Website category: sports
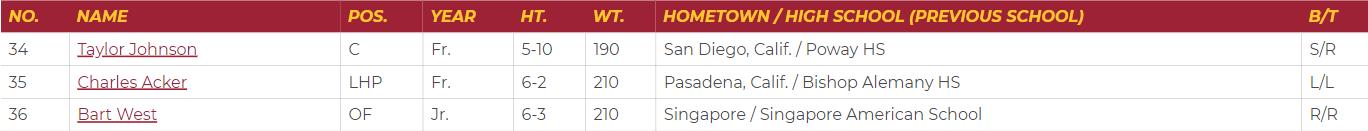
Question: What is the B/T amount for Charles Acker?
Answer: L/L

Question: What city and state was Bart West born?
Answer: Singapore

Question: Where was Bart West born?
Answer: Singapore

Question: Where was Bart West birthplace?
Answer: Singapore

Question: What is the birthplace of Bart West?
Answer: Singapore

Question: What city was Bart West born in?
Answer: Singapore

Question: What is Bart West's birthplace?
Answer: Singapore

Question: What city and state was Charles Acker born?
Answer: Pasadena, Calif.

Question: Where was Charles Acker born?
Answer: Pasadena, Calif.

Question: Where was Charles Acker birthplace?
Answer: Pasadena, Calif.

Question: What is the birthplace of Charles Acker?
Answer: Pasadena, Calif.

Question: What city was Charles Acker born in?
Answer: Pasadena, Calif.

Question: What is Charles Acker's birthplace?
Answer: Pasadena, Calif.

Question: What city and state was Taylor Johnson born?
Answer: San Diego, Calif.

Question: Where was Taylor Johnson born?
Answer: San Diego, Calif.

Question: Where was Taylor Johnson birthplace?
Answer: San Diego, Calif.

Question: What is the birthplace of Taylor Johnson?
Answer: San Diego, Calif.

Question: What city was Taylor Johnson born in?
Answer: San Diego, Calif.

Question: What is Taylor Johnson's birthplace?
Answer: San Diego, Calif.

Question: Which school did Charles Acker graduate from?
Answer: Bishop Alemany HS

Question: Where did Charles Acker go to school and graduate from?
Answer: Bishop Alemany HS

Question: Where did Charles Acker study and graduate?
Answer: Bishop Alemany HS

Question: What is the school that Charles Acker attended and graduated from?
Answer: Bishop Alemany HS

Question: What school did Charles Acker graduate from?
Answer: Bishop Alemany HS

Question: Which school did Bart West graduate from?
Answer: Singapore American School

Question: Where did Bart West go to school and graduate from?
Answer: Singapore American School

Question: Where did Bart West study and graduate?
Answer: Singapore American School

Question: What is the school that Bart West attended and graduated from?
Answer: Singapore American School

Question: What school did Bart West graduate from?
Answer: Singapore American School

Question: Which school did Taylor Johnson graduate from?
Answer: Poway HS

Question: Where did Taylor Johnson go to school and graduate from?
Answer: Poway HS

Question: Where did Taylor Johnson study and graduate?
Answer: Poway HS

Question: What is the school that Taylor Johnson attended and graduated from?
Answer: Poway HS

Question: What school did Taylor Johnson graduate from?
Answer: Poway HS